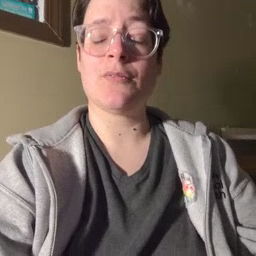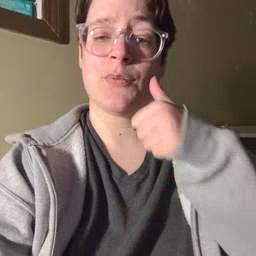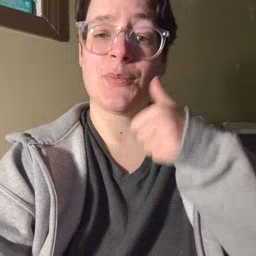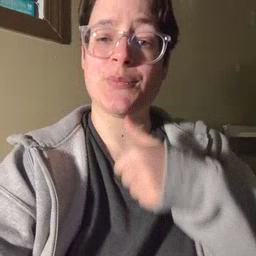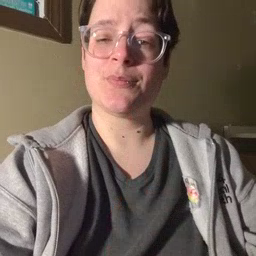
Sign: girl